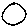
Label: circle